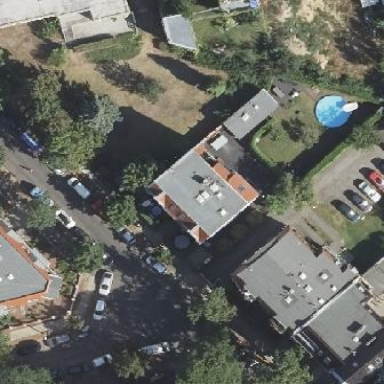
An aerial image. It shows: Building with apartments featuring unique double saltbox roof shape.